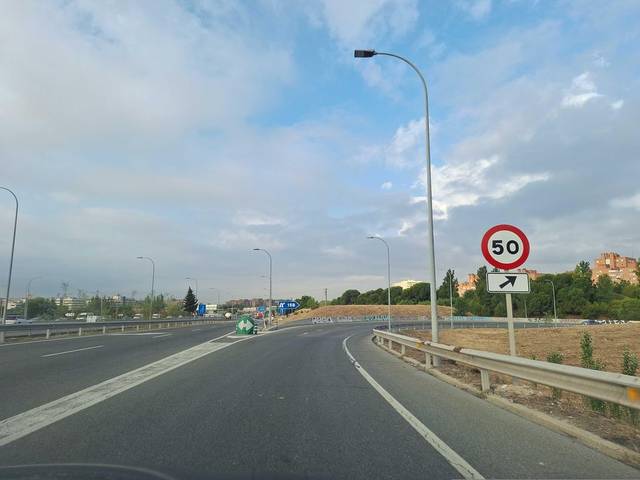
Region: Spain
Coordinates: 40.392, -3.631